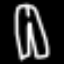
Label: pants